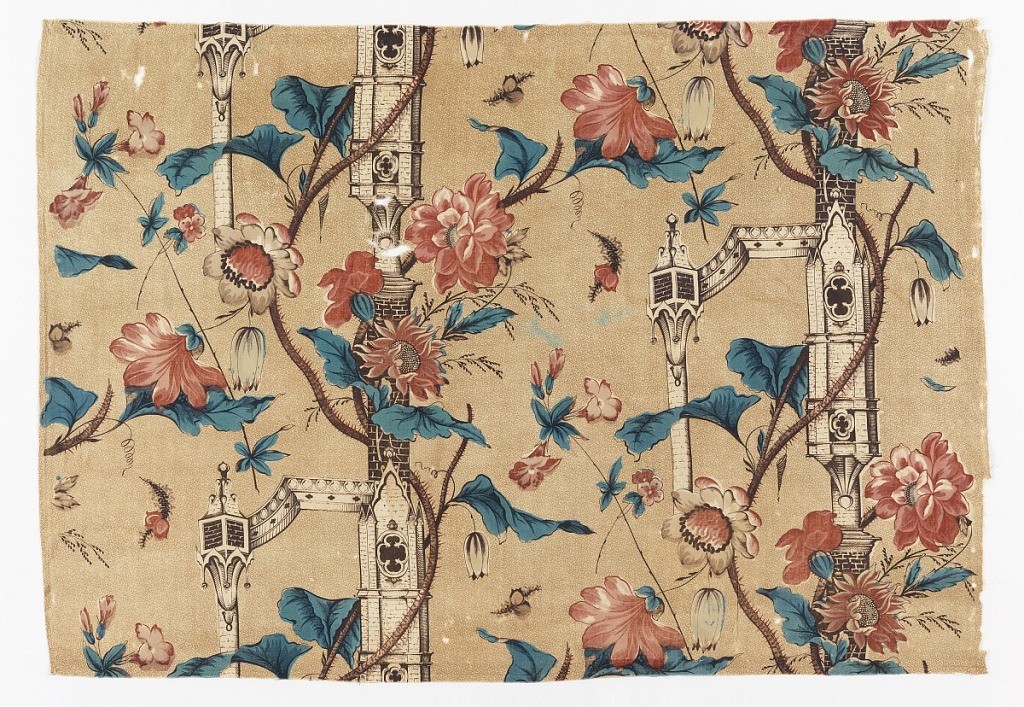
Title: Textile
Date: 1840s
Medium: cotton Technique: engraved roller printed on plain weave
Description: Half-drop repeat of a flowering, thorny vine twisting around Gothic style towers.